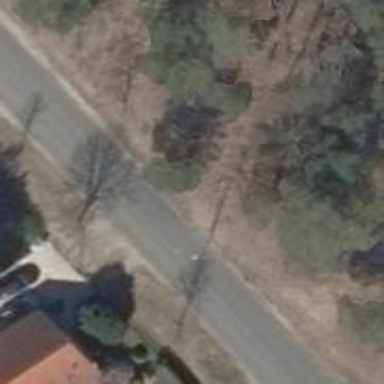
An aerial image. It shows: Footway.